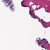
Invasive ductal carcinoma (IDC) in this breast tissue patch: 0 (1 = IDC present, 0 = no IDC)